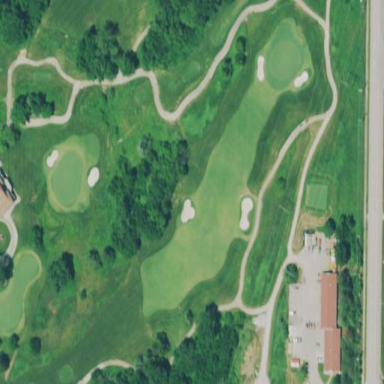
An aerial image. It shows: Path for both road and golf.